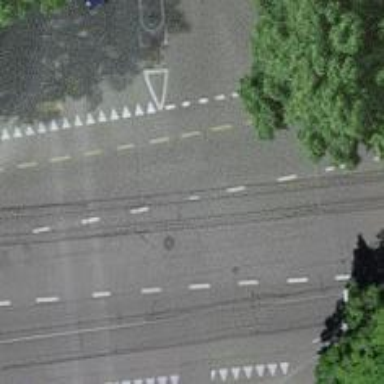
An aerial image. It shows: Road with traffic signals.